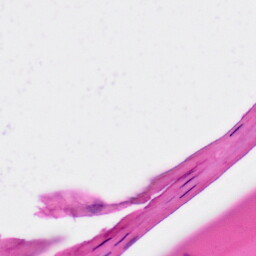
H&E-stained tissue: Skin